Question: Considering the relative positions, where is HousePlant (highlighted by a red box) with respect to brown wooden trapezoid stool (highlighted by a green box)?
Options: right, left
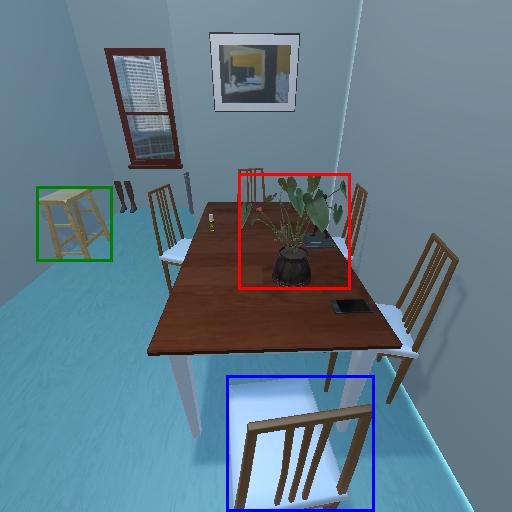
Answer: right